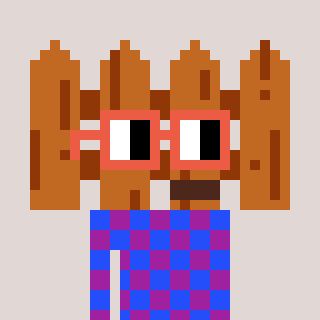
a pixel art character with square orange glasses, a fence-shaped head and a magenta-colored body on a warm background